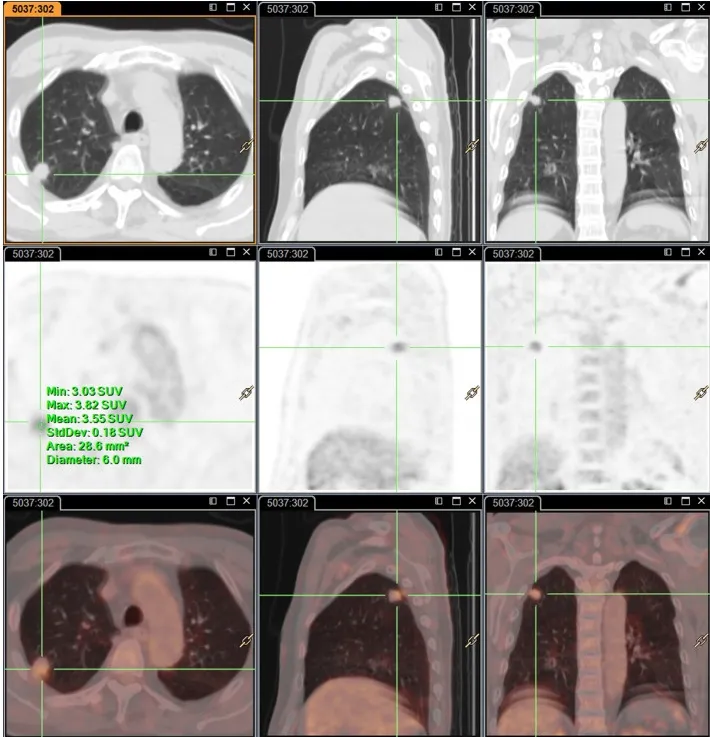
Representative images of PET-CT examination one-month post-surgery. there was no significant increase in metabolism in solid nodules in the upper lobe of the right lung.
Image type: radiology (pet)